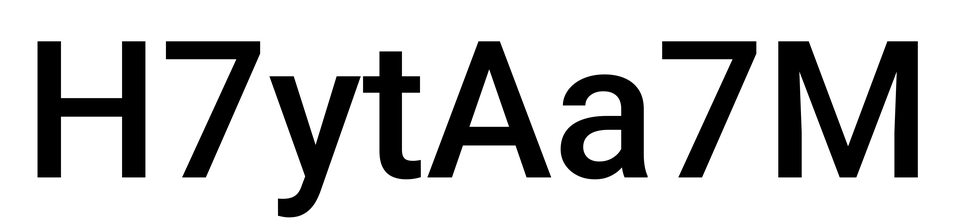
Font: Roboto_Medium